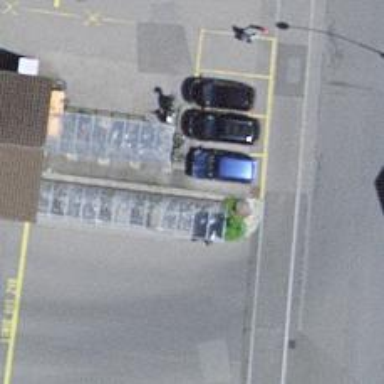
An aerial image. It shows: Bicycle parking area.